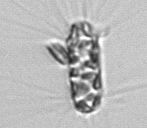
Label: Corethron_hystrix